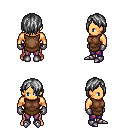
a pixel art fantasy rpg character, male body template, human, tanned skin, brown tunic, magenta pants, gray bangs hairstyle, metal gloves, metal boots, four views (front, back, left, right), 2x2 character sprite sheet, small pixel art, hard edges, no anti-aliasing